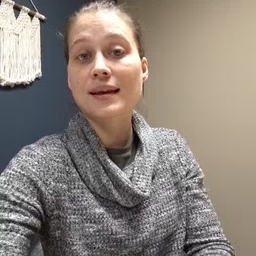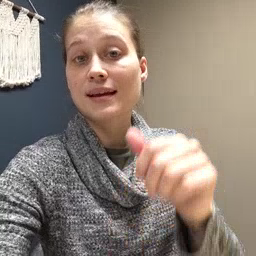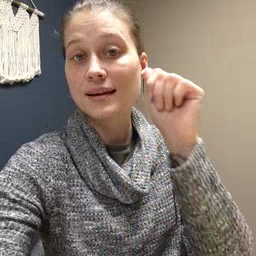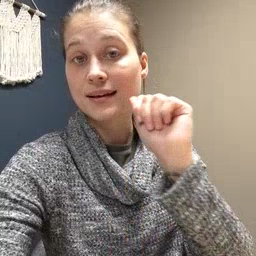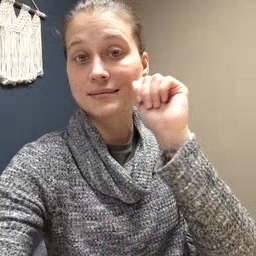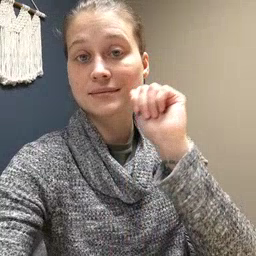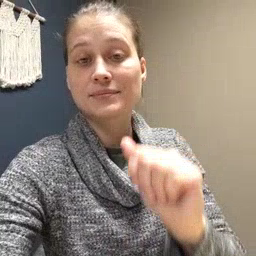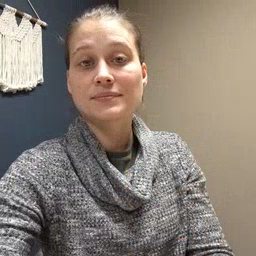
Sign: aunt